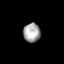
Tissue: skin
Cell type: Endothelial cells
Senescence score: 0.2536
Nuclear area (px): 318
Mean DAPI intensity: 164.497